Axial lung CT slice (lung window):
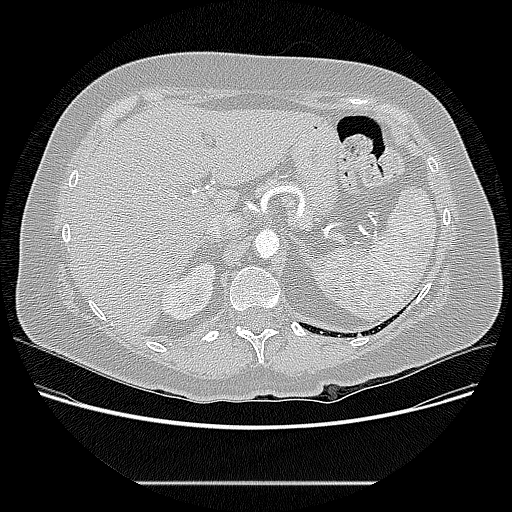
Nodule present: no